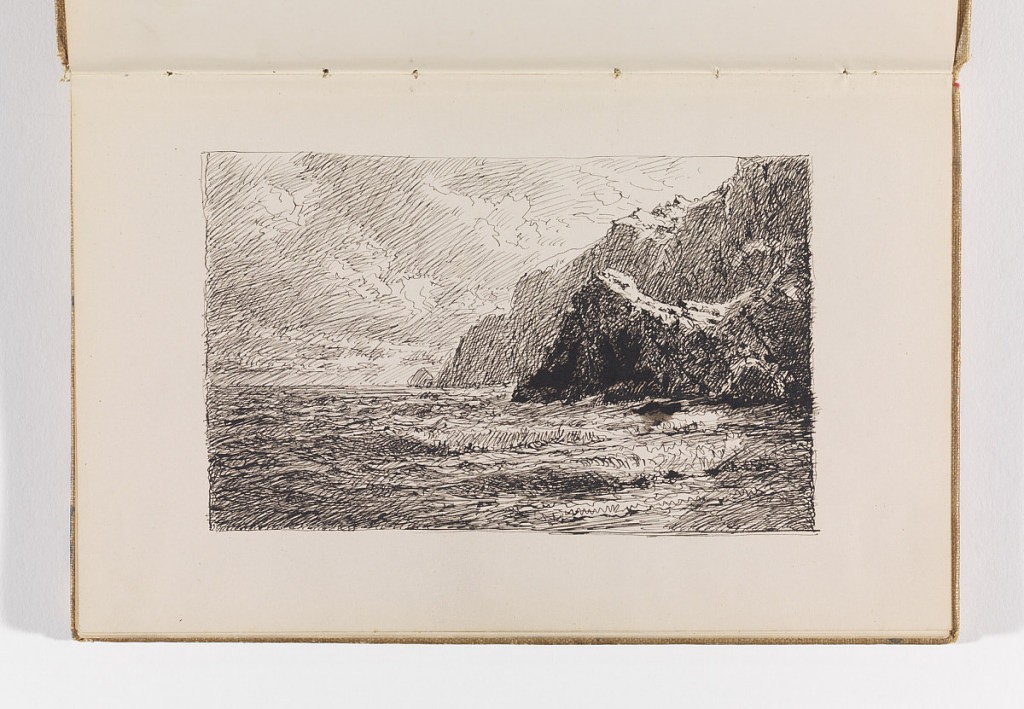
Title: Sketchbook with Views of the Cornish Coastline
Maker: William Trost Richards, American, 1833–1905
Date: after 1878
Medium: Pen and black ink on cream wove paper, bound
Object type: Sketchbook folio
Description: Ocean with small waves on the left.  Steep cliffs on the right with one dark pointed cliff in the right middleground.